Interaction volume radius: 5 \u00c5
Interaction volume height: 30 \u00c5
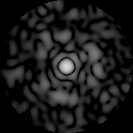
Disorder parameter: 0.8471